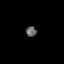
Tissue: skin
Cell type: Epithelial cells
Senescence score: 0.2822
Nuclear area (px): 104
Mean DAPI intensity: 104.346